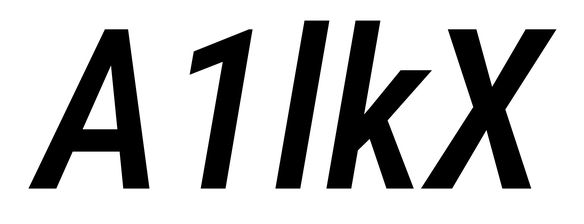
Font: Roboto-Italic_Condensed_Medium_Italic